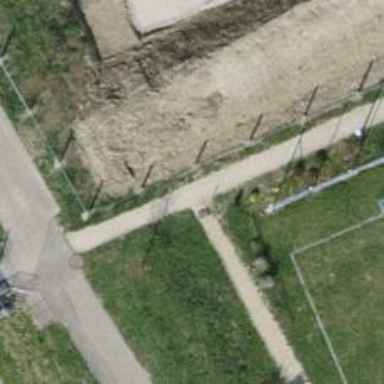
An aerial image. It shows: Footway with gravel surface.